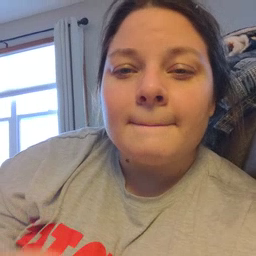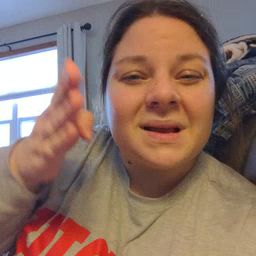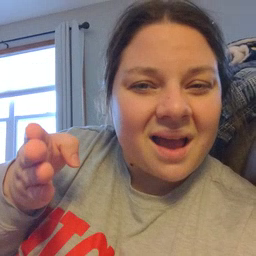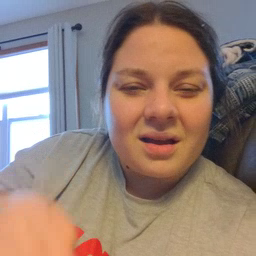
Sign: beside